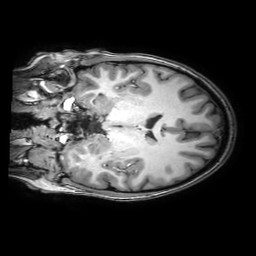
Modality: T1w
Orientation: coronal
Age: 23
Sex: female
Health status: healthy
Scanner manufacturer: philips
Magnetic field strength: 3 T
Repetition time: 0.0079 s
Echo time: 0.0035 s